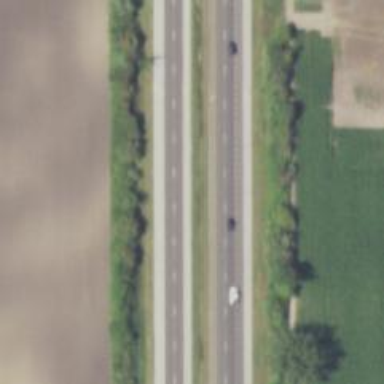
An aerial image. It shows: Trunk highway.